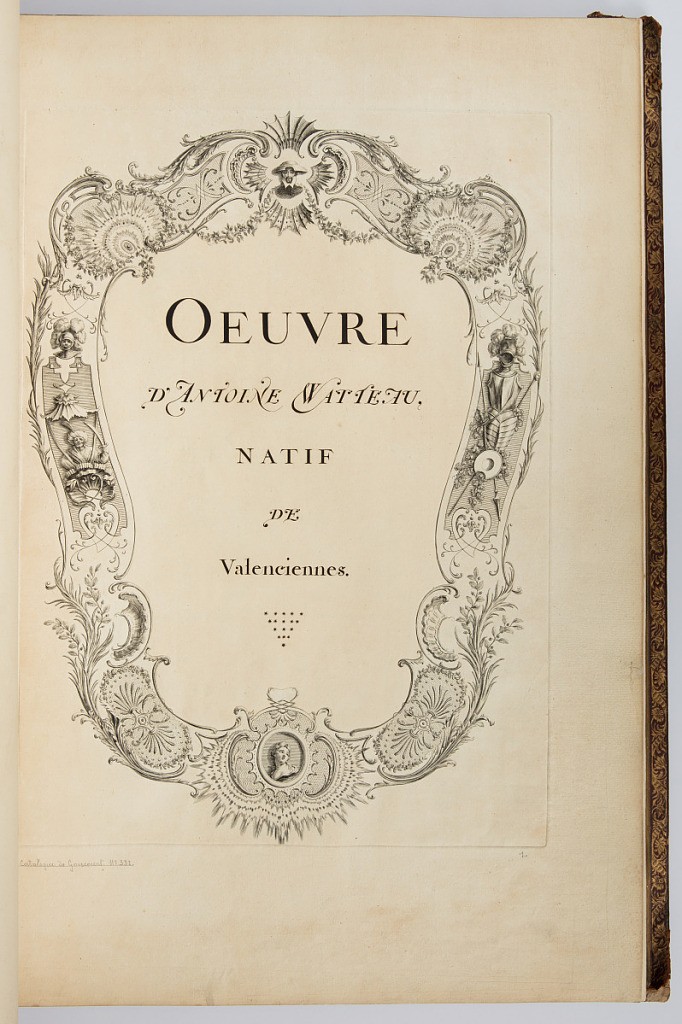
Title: Title Page
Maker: Antoine Watteau, French, 1684–1721
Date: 19th century
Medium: Etching, engraving and ink on paper
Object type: Bound print
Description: Title page, consisting of a printed cartouche and a calligraphic title on two pieces of paper, for the collected works of Antoine Watteau. The printed cartouche is cut out in the center with an added paper pasted with the nineteenth-century title inscribed in ink. The original title read, "OEUVRES Des Estampes Gravées d'après Les Tableaux & Desseins de feu Antoine WATTEAU, PEINTRE FLAMAND de l'Académie Royale de Peinture & de Sculpture." The original plate was designed by Watteau, engraved by Jean Moyreau, and published by Edme Gersaint. This version is not signed.